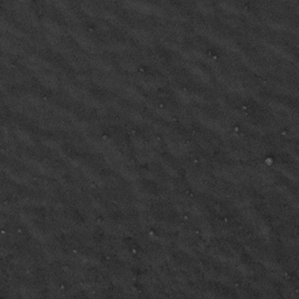
Label: frost